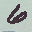
Label: 6